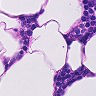
Metastatic tissue present: no